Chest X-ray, AP view. Patient: 54 years old, sex M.
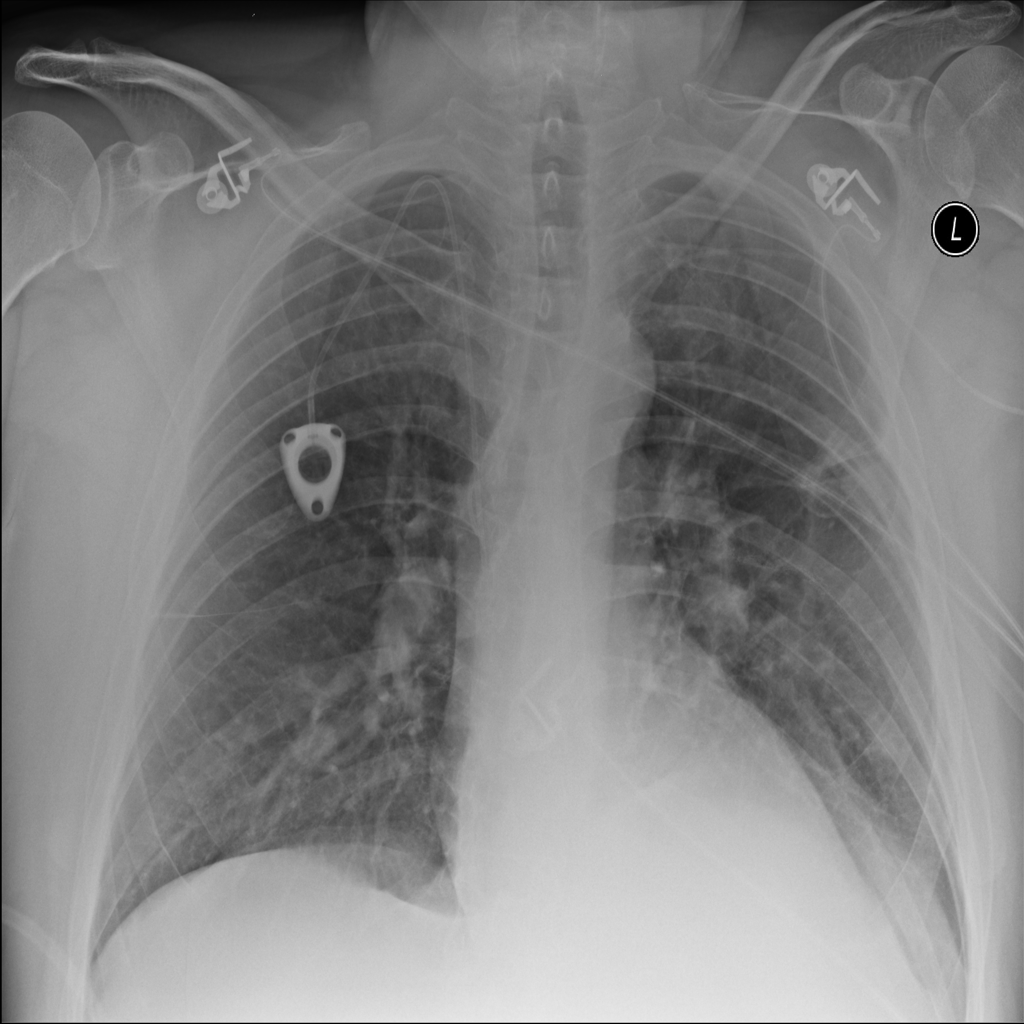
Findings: Edema, Infiltration